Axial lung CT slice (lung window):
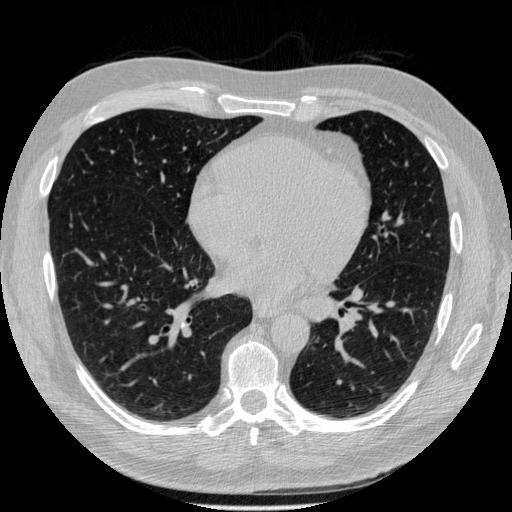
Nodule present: no